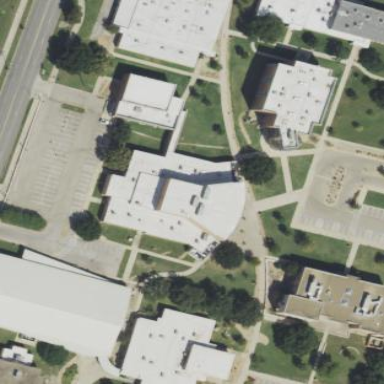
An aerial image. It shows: College building that houses arts center.